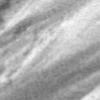
Label: change